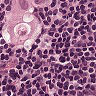
Metastatic tissue present: yes